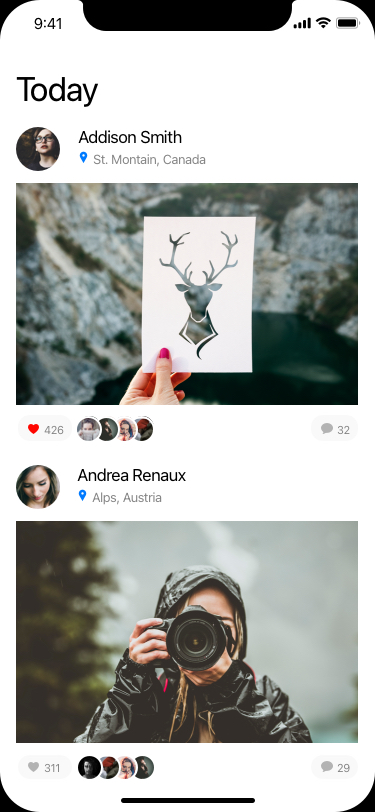
Text in this UI design:
311
29
Alps, Austria
Andrea Renaux
32
425
32
426
St. Montain, Canada
Addison Smith
Today